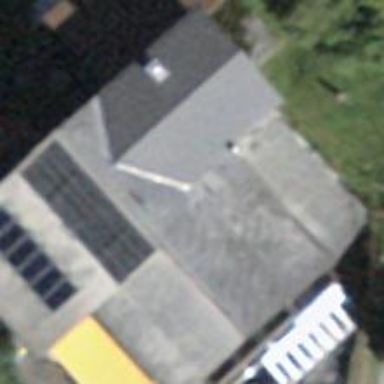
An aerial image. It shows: Restaurant building.